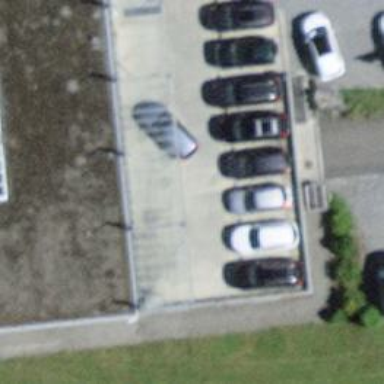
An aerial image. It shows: Car shop.